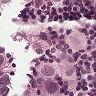
Metastatic tissue present: yes